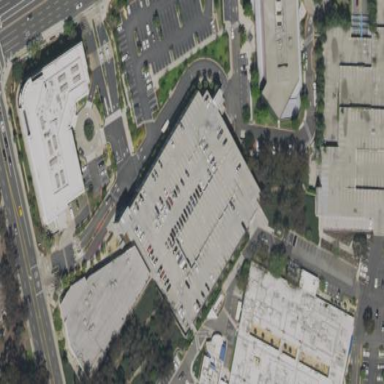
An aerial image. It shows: Multi-storey parking building.